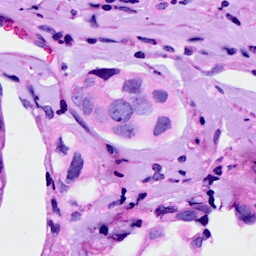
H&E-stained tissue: Breast